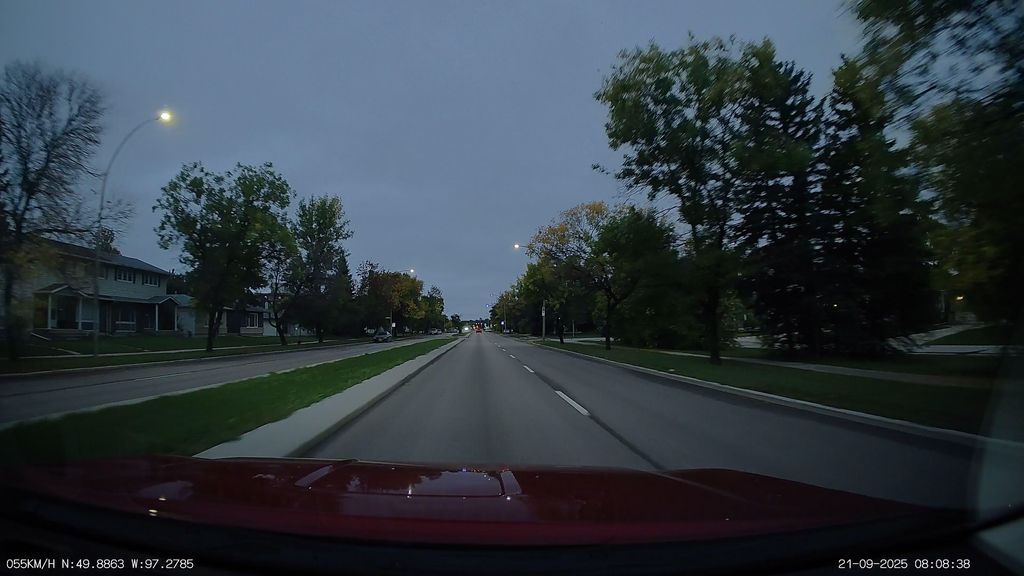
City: winnipeg